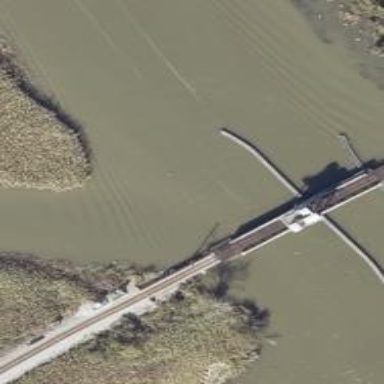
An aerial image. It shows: Bridge over railway line.